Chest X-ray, PA view. Patient: 29 years old, sex F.
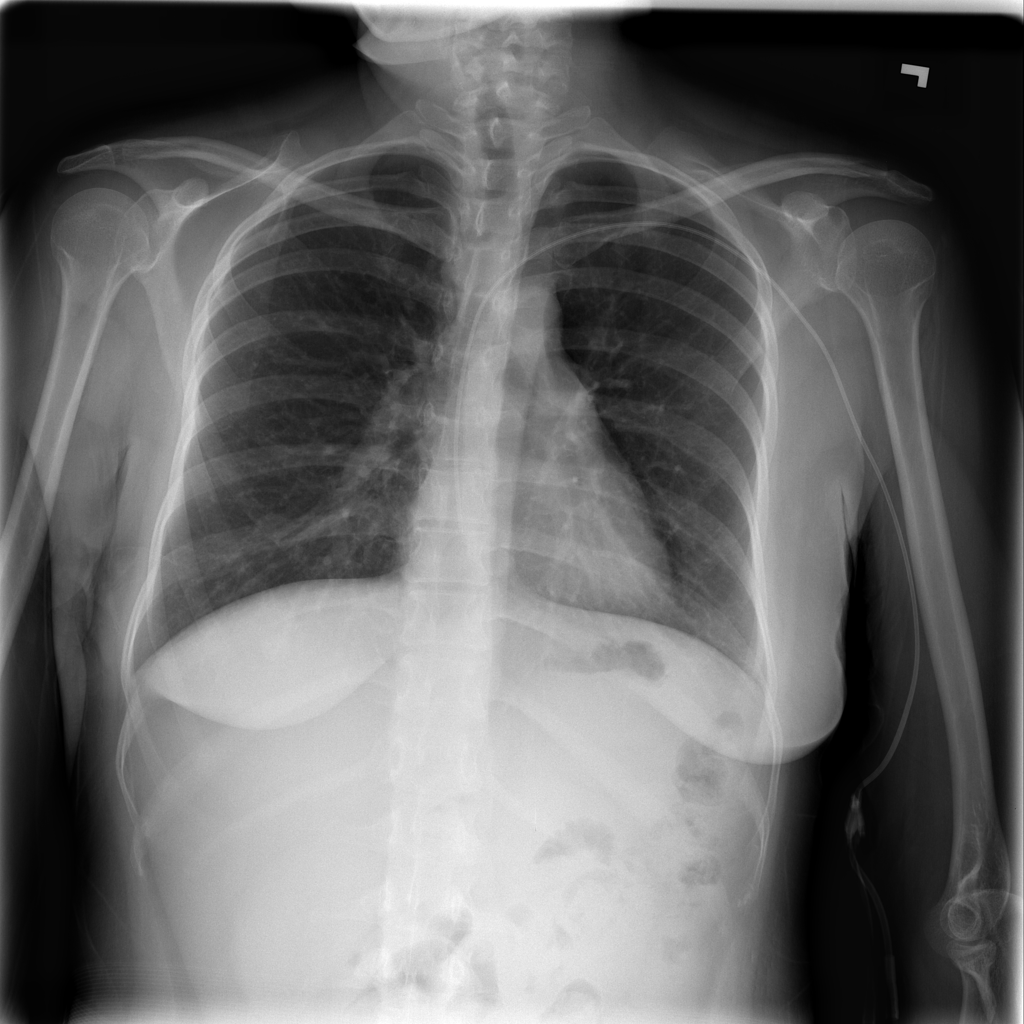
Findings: No Finding